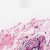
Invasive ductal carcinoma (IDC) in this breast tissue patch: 0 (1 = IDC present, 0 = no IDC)